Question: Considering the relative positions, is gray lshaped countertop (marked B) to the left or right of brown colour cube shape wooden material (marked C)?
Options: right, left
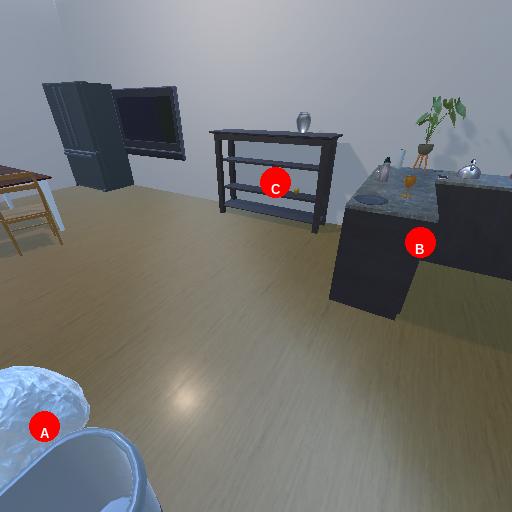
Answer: right